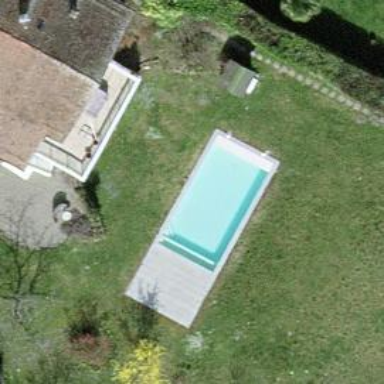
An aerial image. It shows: Swimming pool located in leisure land.